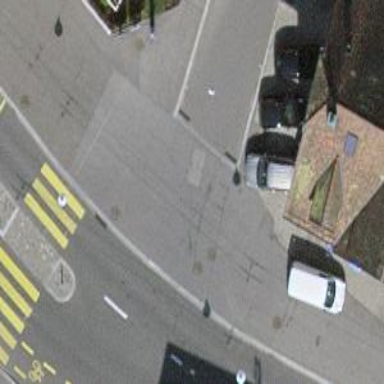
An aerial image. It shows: Marked crossing on asphalt footway.